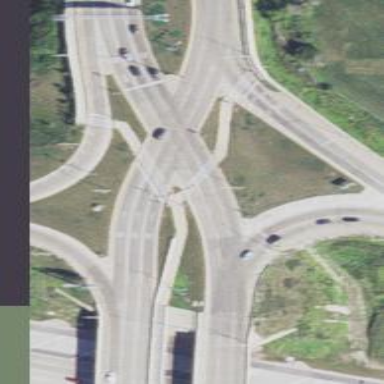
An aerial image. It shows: Footway located on traffic island.